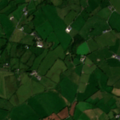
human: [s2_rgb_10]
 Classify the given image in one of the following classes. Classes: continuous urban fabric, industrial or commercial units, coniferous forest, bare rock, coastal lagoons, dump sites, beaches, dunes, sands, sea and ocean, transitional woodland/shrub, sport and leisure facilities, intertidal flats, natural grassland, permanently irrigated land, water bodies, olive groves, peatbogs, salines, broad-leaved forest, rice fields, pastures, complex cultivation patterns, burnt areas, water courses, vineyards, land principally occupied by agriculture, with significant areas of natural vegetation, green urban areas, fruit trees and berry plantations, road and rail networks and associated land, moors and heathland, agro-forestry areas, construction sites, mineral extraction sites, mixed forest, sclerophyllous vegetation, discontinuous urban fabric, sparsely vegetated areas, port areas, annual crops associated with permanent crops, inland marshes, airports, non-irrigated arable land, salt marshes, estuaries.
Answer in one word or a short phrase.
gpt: pastures